RGB frame:
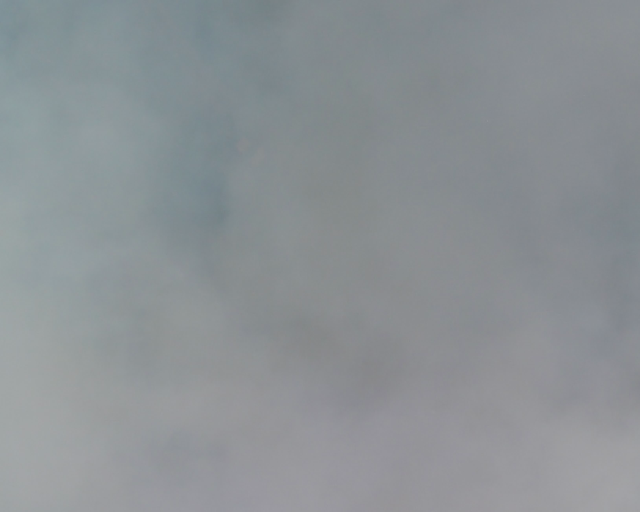
Thermal frame:
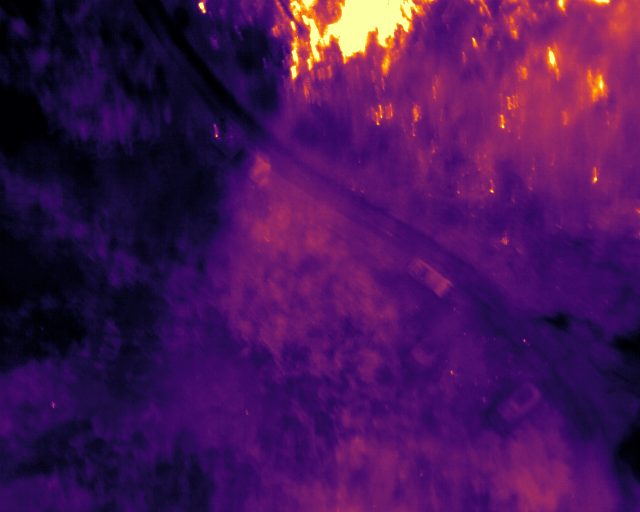
Captured: 2026-02-26 03:05:24
Pixels at or above 80 °C: 1928 (fraction of frame: 0.005884)